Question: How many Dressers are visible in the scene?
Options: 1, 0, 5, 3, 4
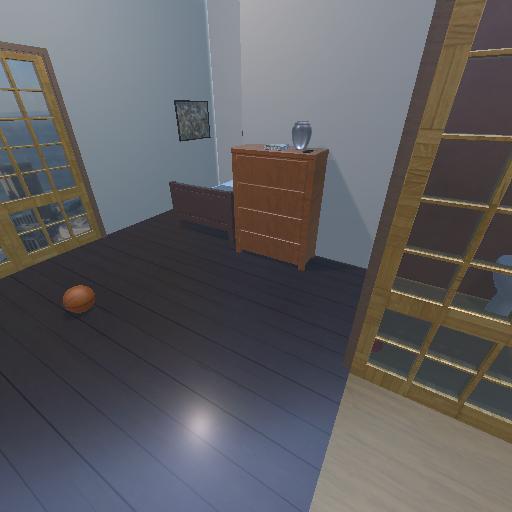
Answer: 1